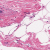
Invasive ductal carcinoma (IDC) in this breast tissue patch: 0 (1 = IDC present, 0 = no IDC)